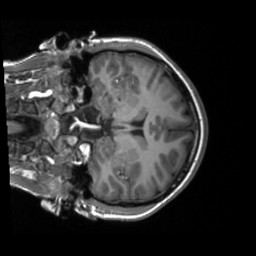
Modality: T1w
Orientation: coronal
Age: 21
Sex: female
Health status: ill
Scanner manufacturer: siemens
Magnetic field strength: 3 T
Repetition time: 2.3 s
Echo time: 0.00201 s